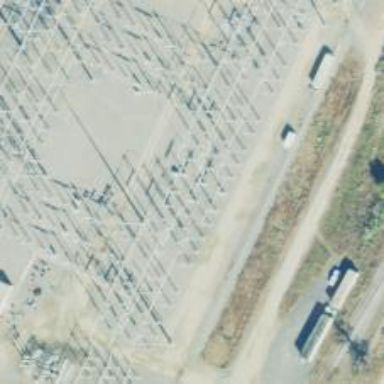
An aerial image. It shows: Switch used for power control.